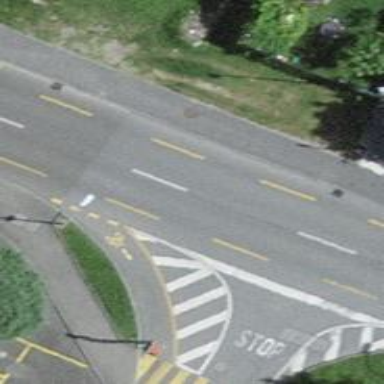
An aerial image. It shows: Tertiary road with asphalt surface including cycle lane.